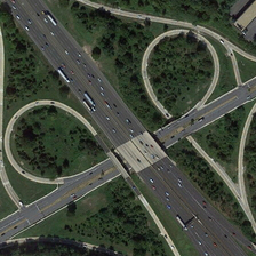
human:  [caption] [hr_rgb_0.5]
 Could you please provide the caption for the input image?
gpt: The trees and grass are dark green.

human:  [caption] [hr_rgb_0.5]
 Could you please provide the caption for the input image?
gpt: The trees and grass are dark green.

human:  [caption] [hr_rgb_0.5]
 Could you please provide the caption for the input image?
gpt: The trees and grass are dark green.

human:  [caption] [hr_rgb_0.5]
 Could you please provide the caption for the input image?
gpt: it is many overpasses and trees in a city .

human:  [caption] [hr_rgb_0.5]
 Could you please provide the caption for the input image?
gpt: The trees and grass are dark green.